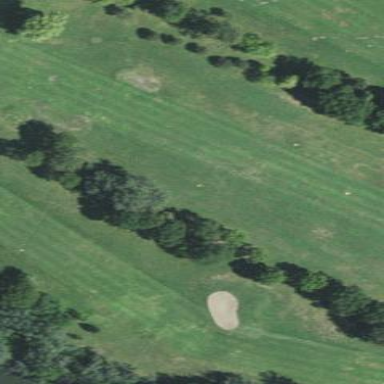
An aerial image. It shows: Well-maintained grassy area designated as golf fairway for the sport of golf. The grass is neatly mown.